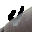
Label: 4